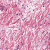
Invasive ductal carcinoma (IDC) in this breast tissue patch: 0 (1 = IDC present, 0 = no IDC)